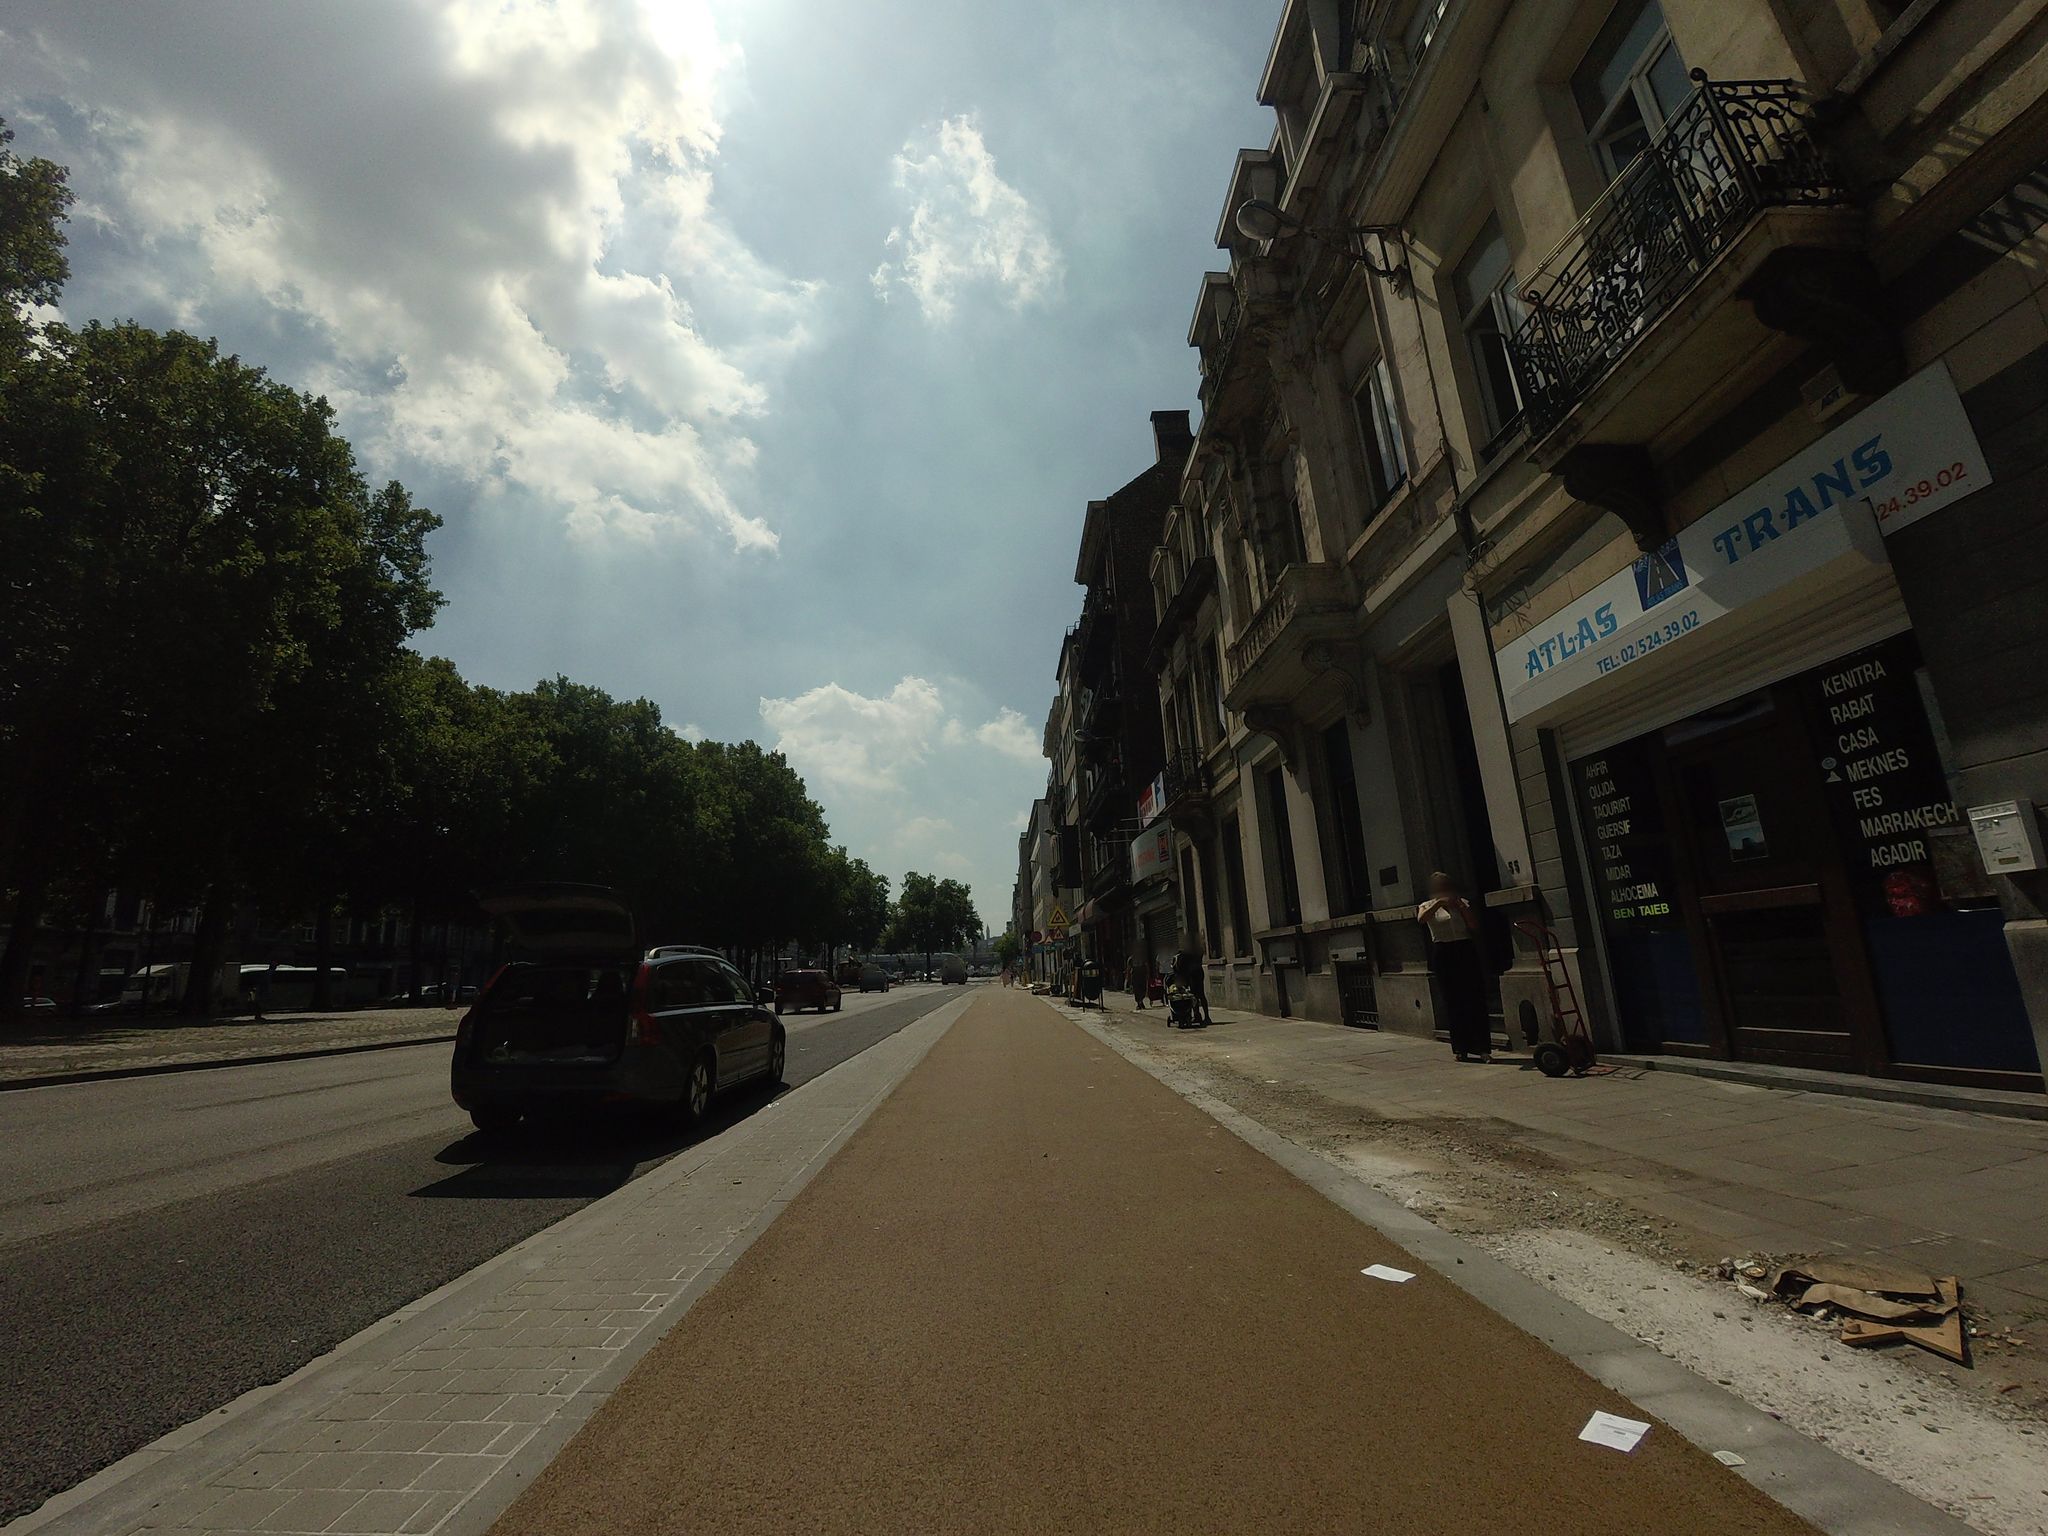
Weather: cloudy
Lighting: day
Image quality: good
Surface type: driving surface
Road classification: primary
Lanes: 2
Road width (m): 2.5
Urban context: urban centre
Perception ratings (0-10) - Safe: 3.28, Lively: 6.29, Beautiful: 6.6, Boring: 1.44, Depressing: 6.57, Wealthy: 5.83